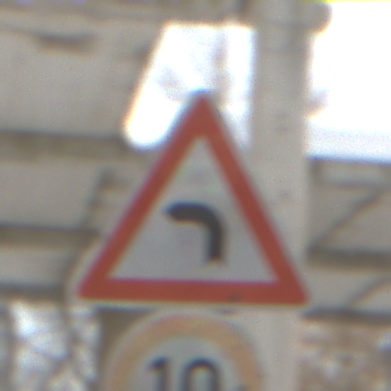
Verkehrszeichen: KurveLinks
Zusatzzeichen unten: Geschwindigkeit10
Umgebung: Roofed, Suburban
Tageszeit: MorningAfternoon
Wetter: PartlyCloudy
Licht: Natural
Jahreszeit: Winter
Kontrast: LowContrast